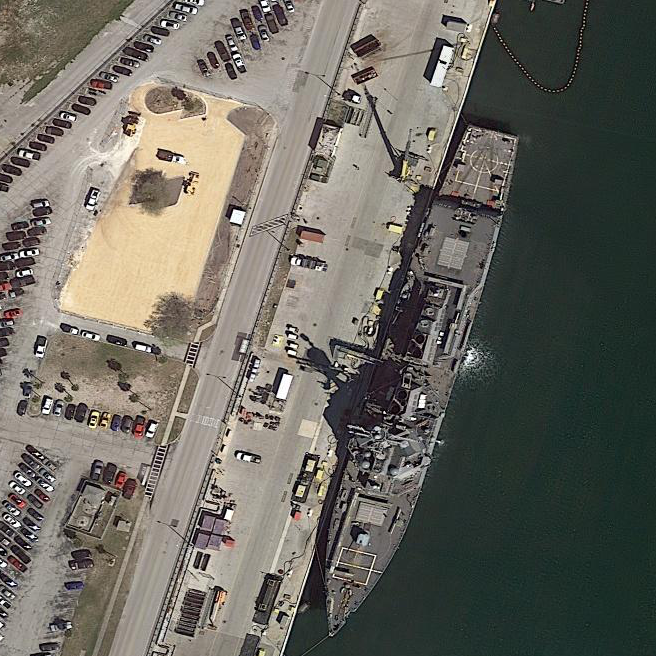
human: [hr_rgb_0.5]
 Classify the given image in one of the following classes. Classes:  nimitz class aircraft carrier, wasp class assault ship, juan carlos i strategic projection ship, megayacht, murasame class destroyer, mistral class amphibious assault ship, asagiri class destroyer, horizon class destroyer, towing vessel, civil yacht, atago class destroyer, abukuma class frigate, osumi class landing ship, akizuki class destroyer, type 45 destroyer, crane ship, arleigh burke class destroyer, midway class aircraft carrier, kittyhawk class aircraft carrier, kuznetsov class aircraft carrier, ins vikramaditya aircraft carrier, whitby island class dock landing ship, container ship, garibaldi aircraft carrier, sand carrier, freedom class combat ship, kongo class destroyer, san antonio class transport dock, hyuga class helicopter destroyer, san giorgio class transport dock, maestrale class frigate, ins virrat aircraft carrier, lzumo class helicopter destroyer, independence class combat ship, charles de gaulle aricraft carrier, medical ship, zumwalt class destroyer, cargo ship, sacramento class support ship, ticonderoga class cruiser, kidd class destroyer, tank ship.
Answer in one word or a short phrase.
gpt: Arleigh Burke class destroyer